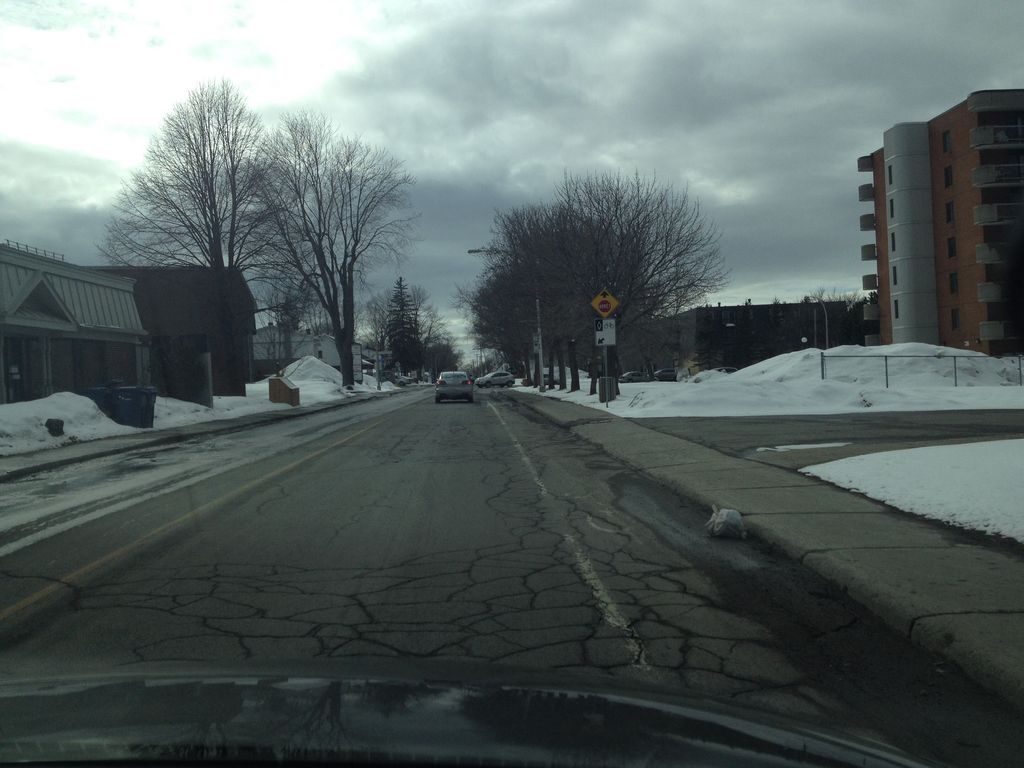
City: montreal